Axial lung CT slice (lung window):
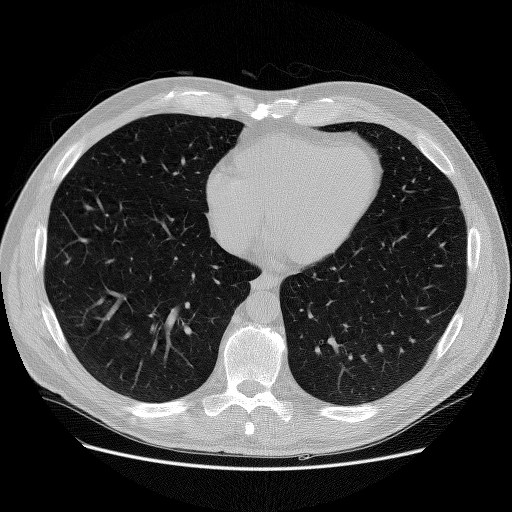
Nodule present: no